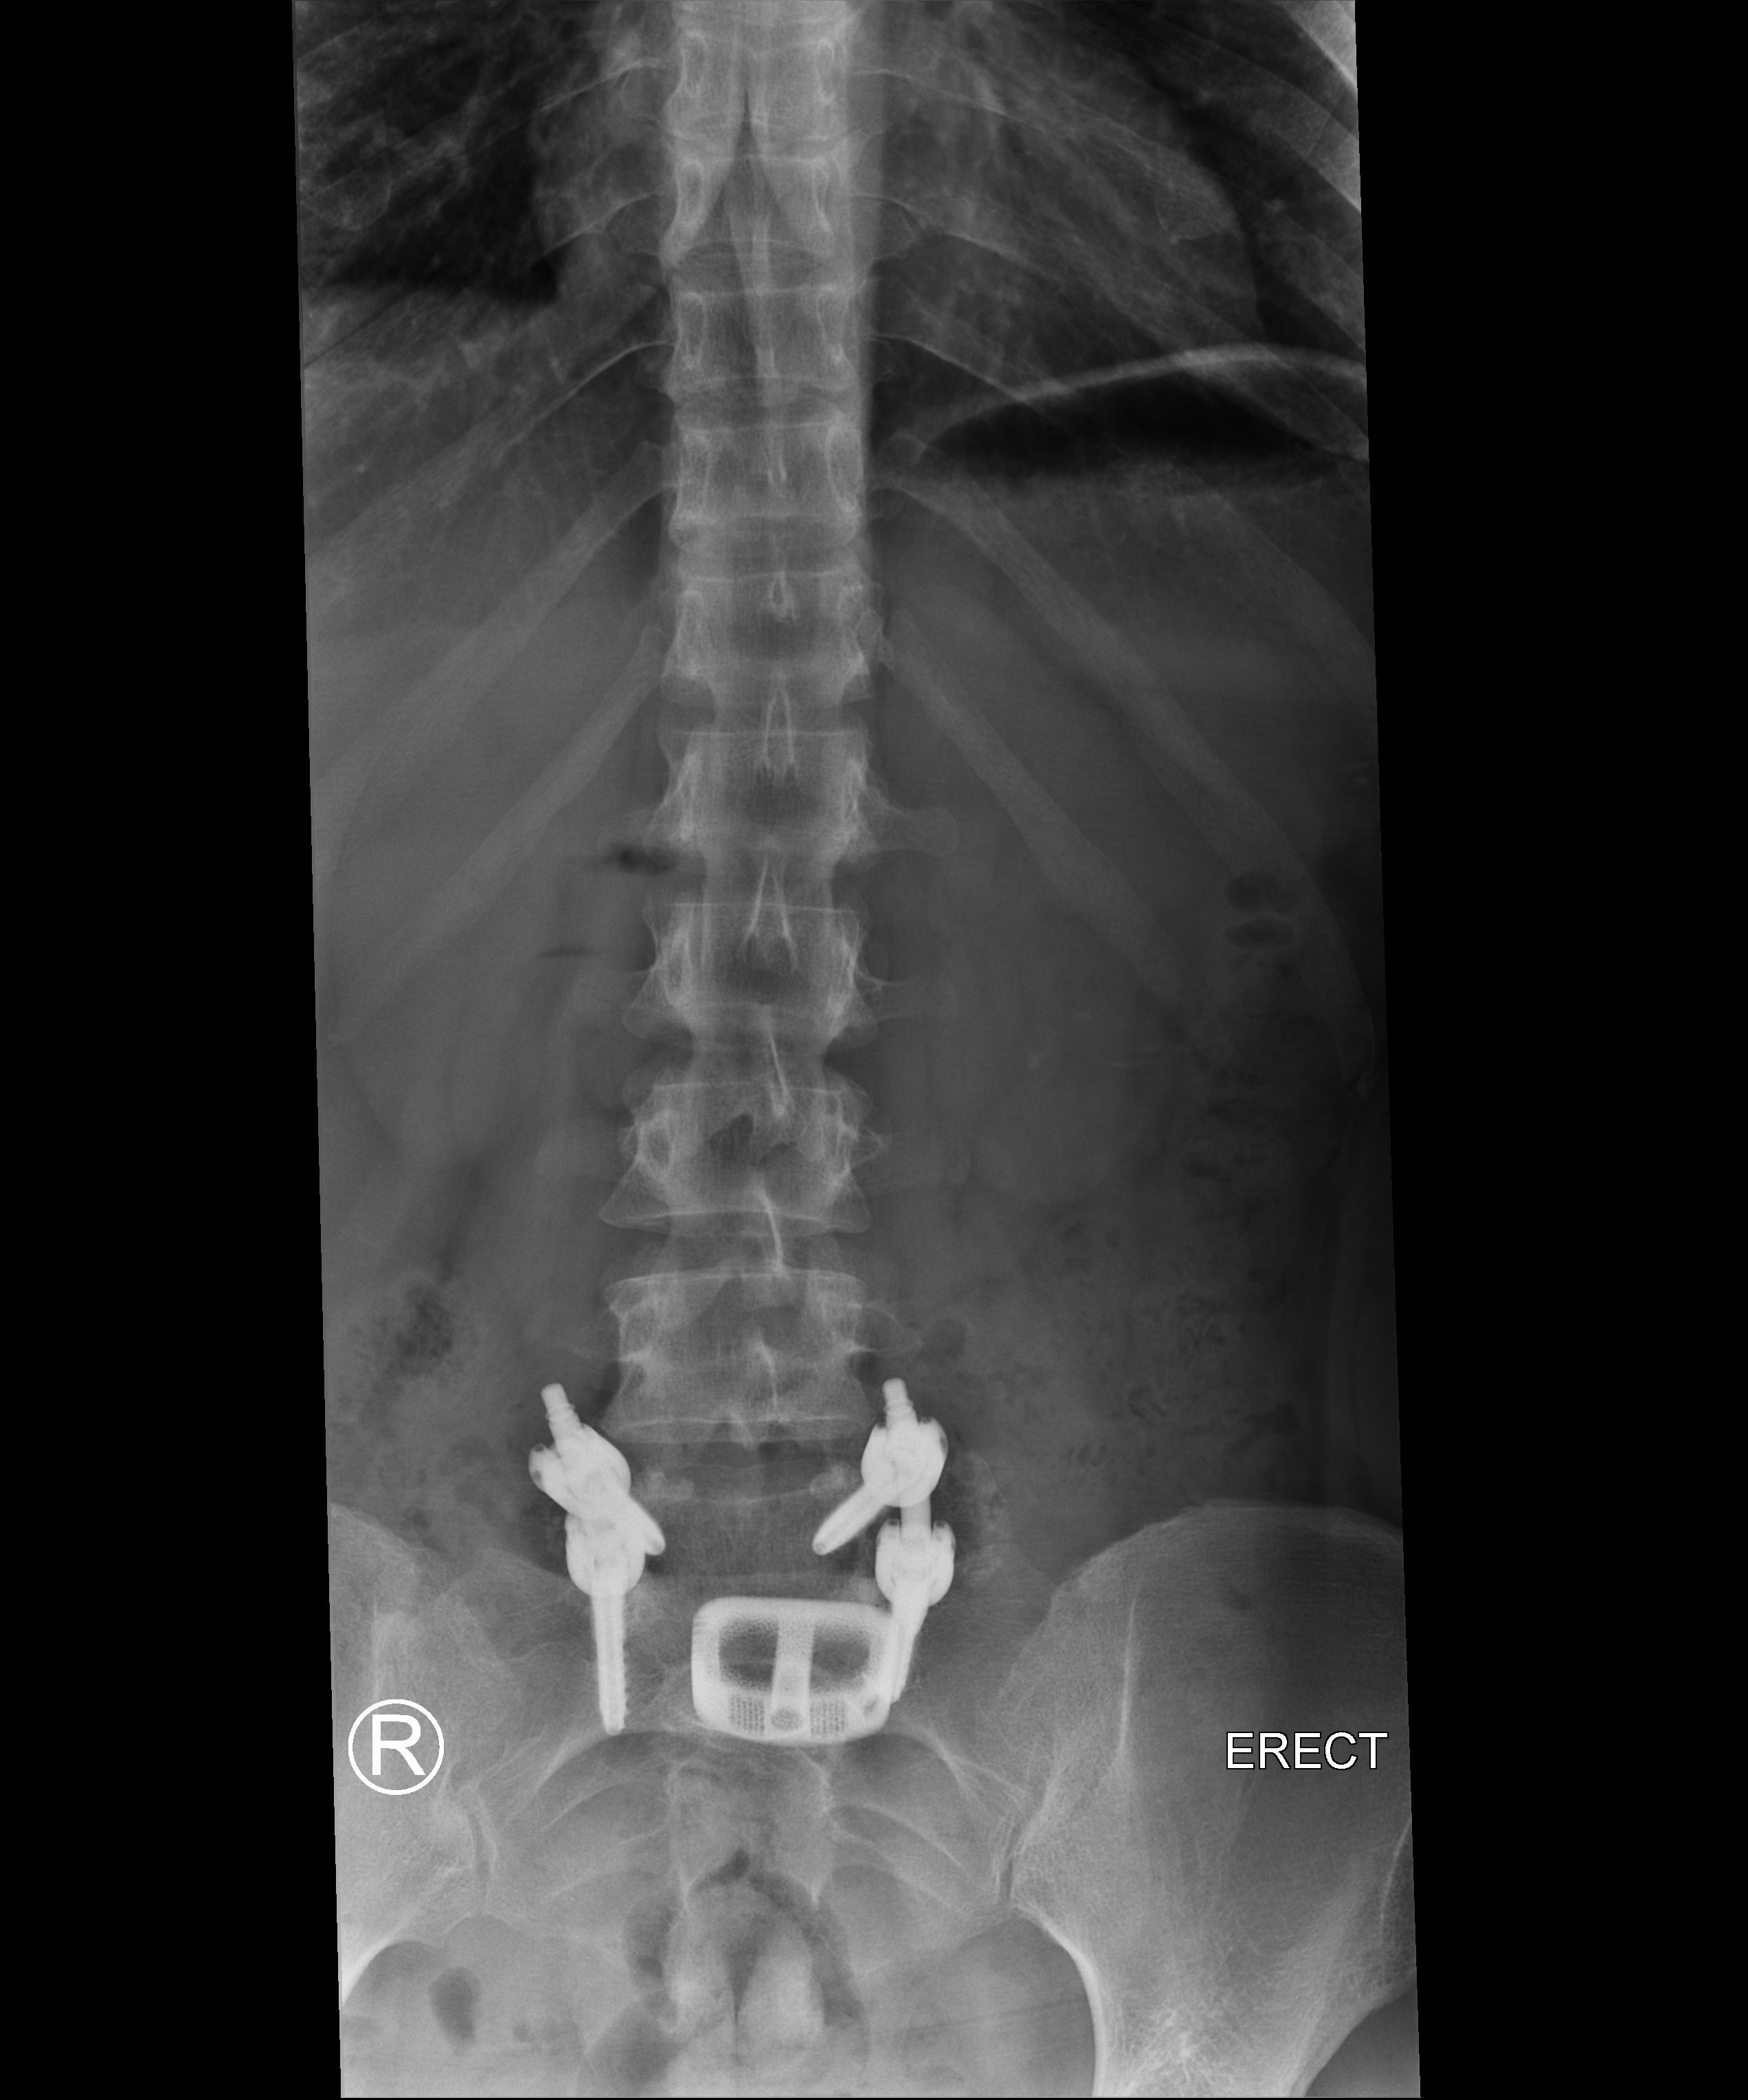
View: AP
Implant manufacturer: orthofix firebird